Question: Count the number of objects in the diagram.
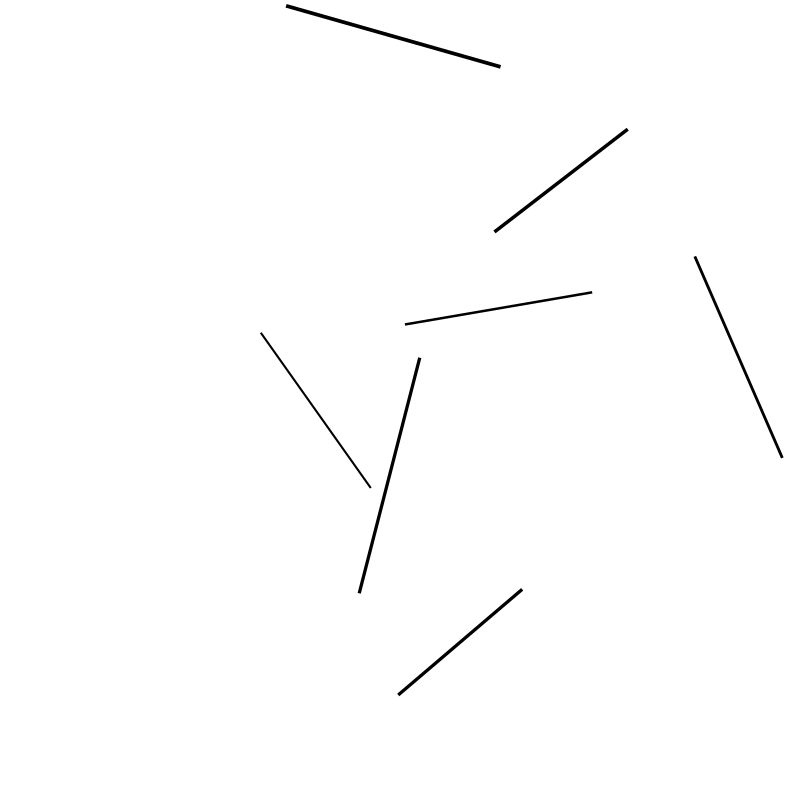
Answer: 7